Chest X-ray:
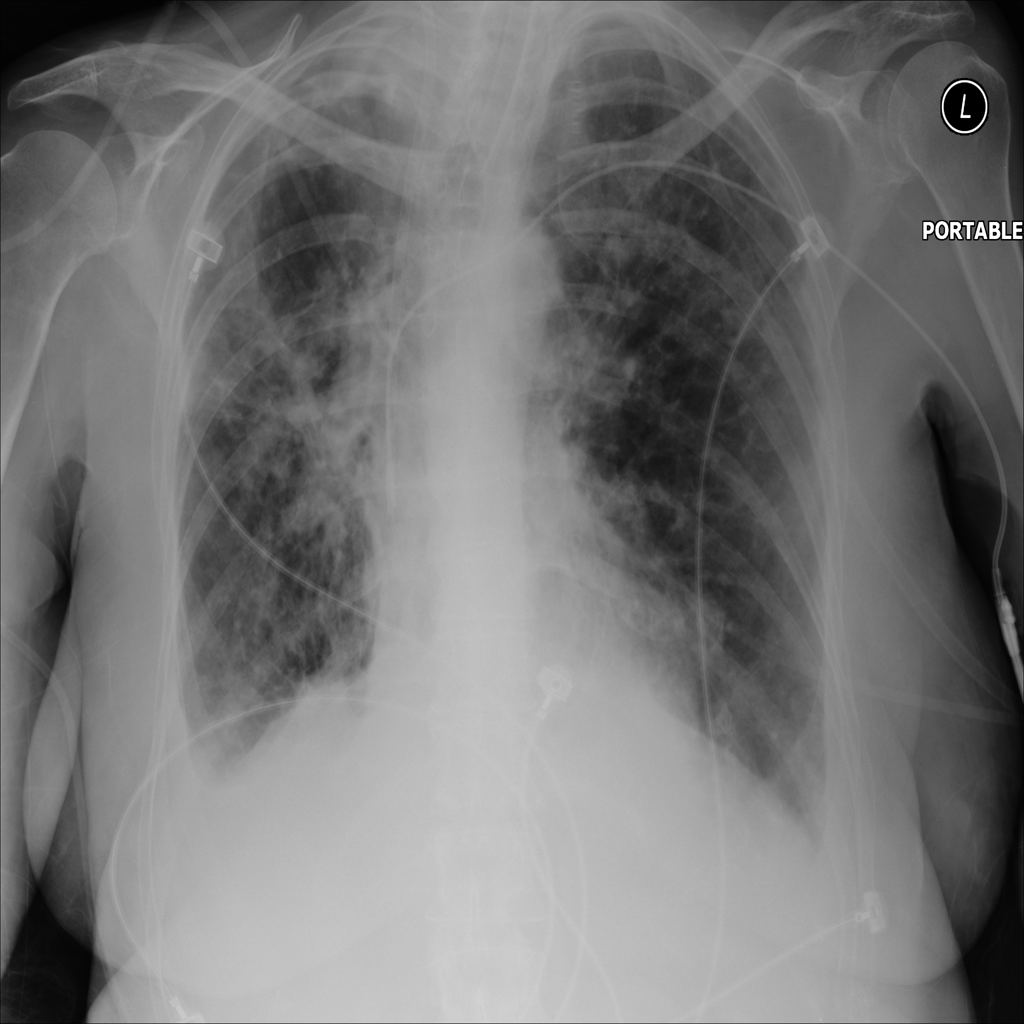
Findings: Consolidation, Effusion
No abnormal finding: no